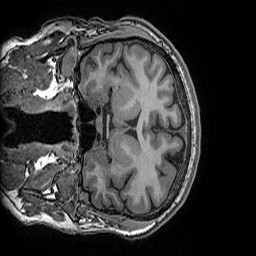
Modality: T1w
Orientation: coronal
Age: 26
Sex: male
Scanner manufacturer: ge
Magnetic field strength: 3 T
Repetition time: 0.008184 s
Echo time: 0.003192 s